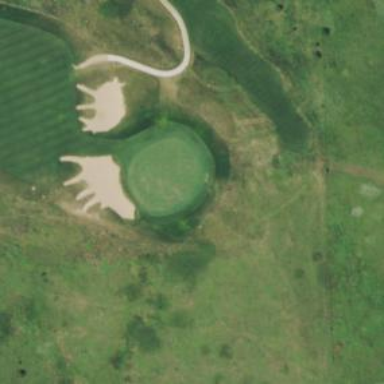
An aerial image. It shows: View of golf hole.